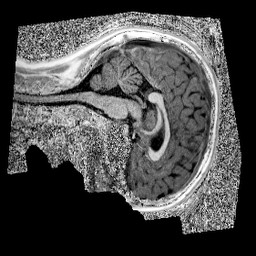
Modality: UNIT1
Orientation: sagittal
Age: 10
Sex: male
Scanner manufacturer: siemens
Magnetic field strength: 3 T
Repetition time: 4 s
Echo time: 0.00299 s